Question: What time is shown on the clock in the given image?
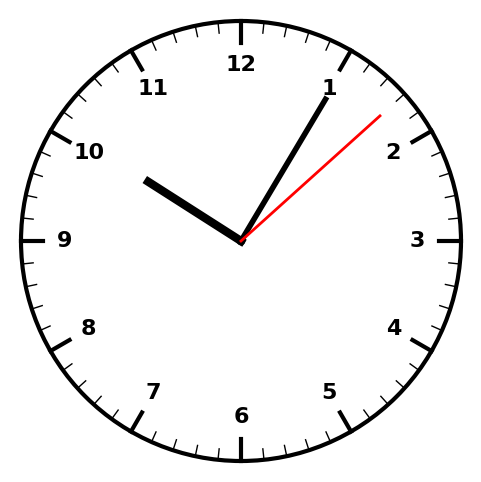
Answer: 10:05:08